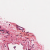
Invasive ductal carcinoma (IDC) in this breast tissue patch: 0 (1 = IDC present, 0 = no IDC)